Question: I need to realize a WebSite with a grid that shows all items of my Collection in edit mode like this:

On Apply the edited Collection should be saved.
On changing selection in the Supplier combobox shoud show the appropriated logo below.
(Is it possible to realise it using a binding instead of unbound code-behind implementation?)
How to implement it with RadGrid? Is any simplier as RadGrid solution in ASP.Net 4.0 with WebForms?
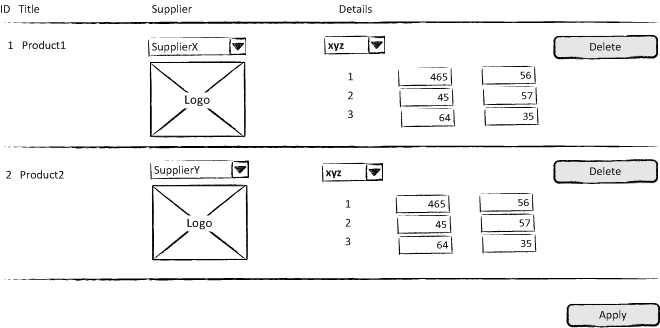
Answer: 1. Regarding the logo from down, try a customised radcombobox showing tex with Icons
2. I myself am looking for a way to configure and not code the update on 'Apply'